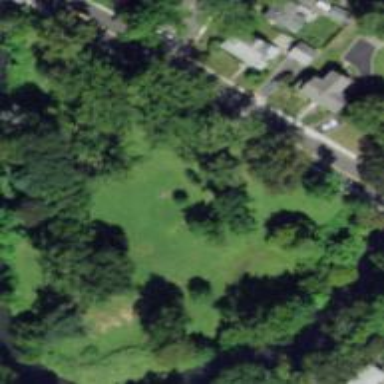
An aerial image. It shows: Lovely park for leisure and relaxation.